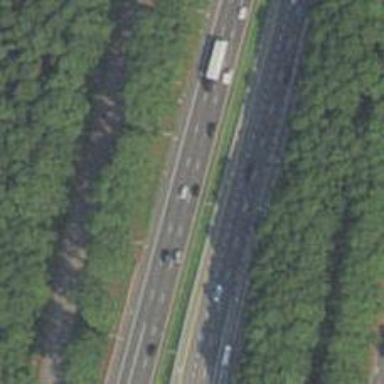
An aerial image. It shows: Motorway junction.